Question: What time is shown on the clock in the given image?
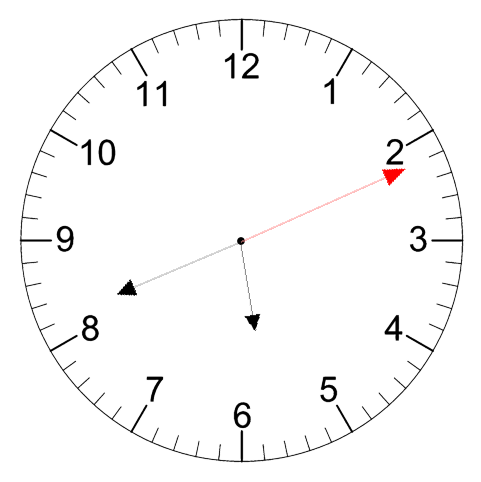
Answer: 05:41:11